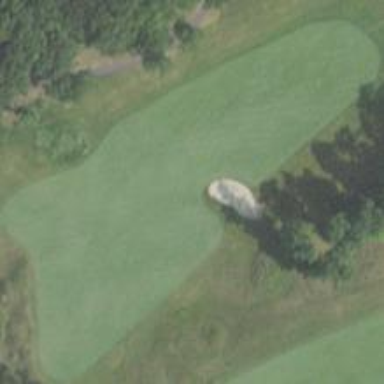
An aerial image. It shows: Golf fairway surrounded by grass.